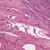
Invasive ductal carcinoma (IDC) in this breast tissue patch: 0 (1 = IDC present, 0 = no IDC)